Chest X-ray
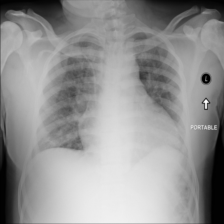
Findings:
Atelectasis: negative
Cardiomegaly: negative
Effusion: positive
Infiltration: negative
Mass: negative
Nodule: negative
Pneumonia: negative
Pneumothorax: negative
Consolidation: negative
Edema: negative
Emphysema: negative
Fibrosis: negative
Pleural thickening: negative
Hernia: negative